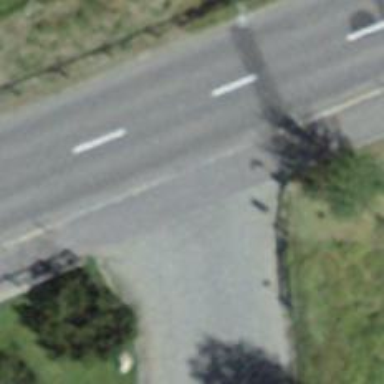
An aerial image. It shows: Service road with sett surface.